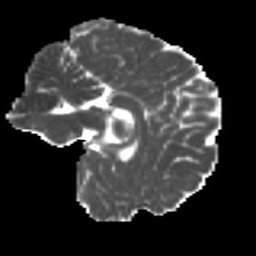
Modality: MD
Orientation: sagittal
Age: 22
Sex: female
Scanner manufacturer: ge
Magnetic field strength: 3 T
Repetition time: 7.8 s
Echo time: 0.0606 s